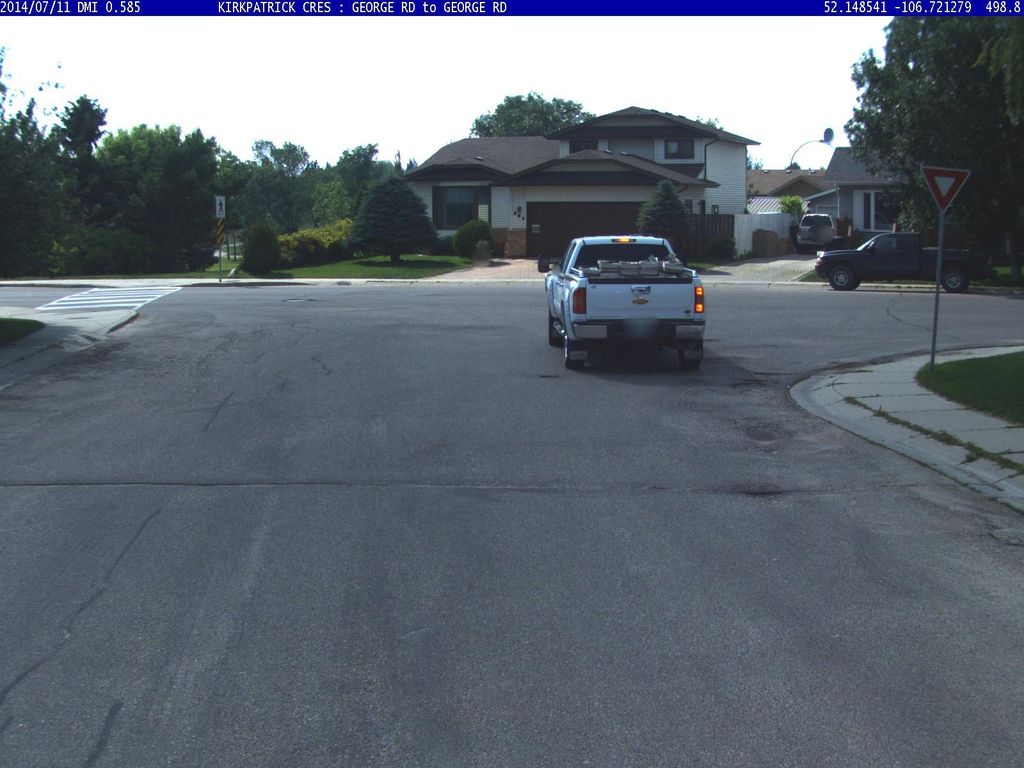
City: saskatoon